Question: In MySQLi's prepared statement API, <URL> takes a type specification char.

MySQLi's <URL>.
What is the best way to get the type specification char from a MySQLi field?
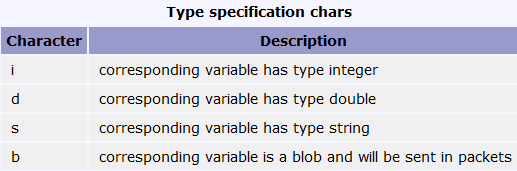
Answer: Just treat everything as a string, and use type 's'. The mysql server automatically converts strings to the column's actual datatype when processing queries, e.g. you can write things like 'set int_col = '32'' and it will treat it as 'set int_col = 32'.
There's a little extra overhead, since numeric data won't be transmitted in binary; the server will have to parse them. But unless you're doing a huge number of INSERT or UPDATE statements this will probably be negligible.